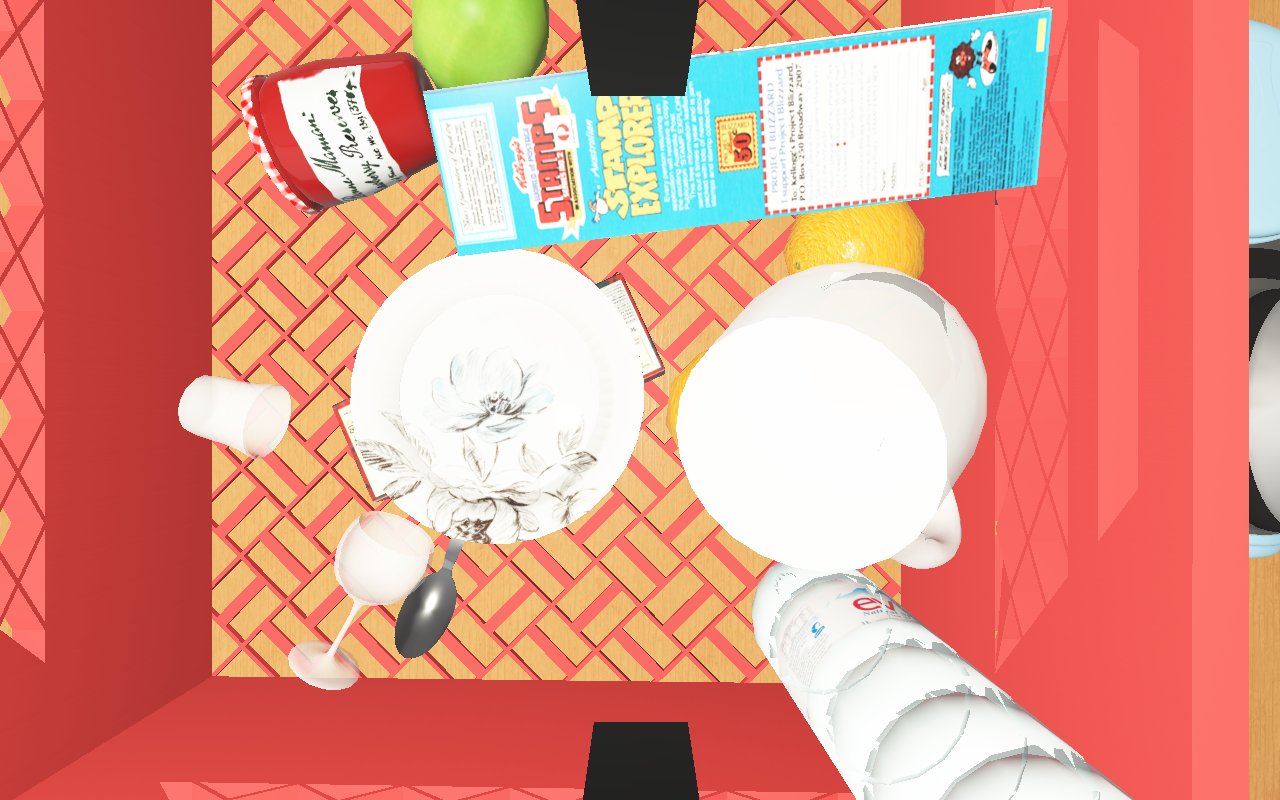
Objects in the scene:
water bottle
apple
apple
orange
orange
plate
wineglass
jam jar